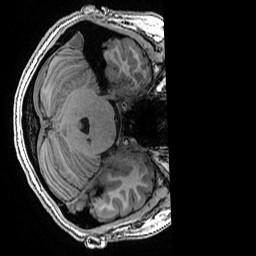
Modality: T1w
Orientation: axial
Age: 18
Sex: female
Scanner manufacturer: ge
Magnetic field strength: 3 T
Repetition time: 0.007 s
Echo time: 0.00342 s